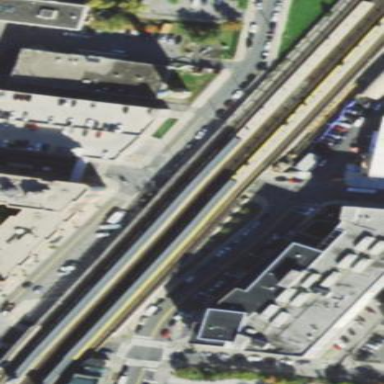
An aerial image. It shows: Platform at public transport station with shelter.